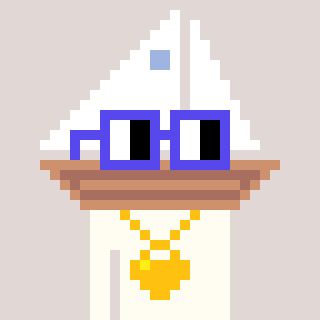
a pixel art character with square blue glasses, a sailboat-shaped head and a grayscale-colored body on a warm background